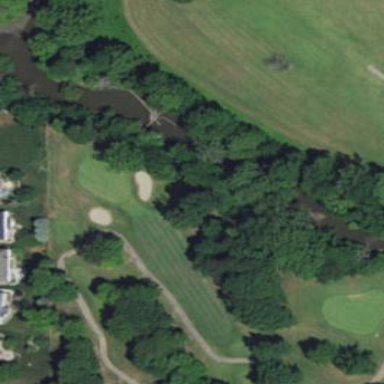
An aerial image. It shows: Golf fairway in the image.